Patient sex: F
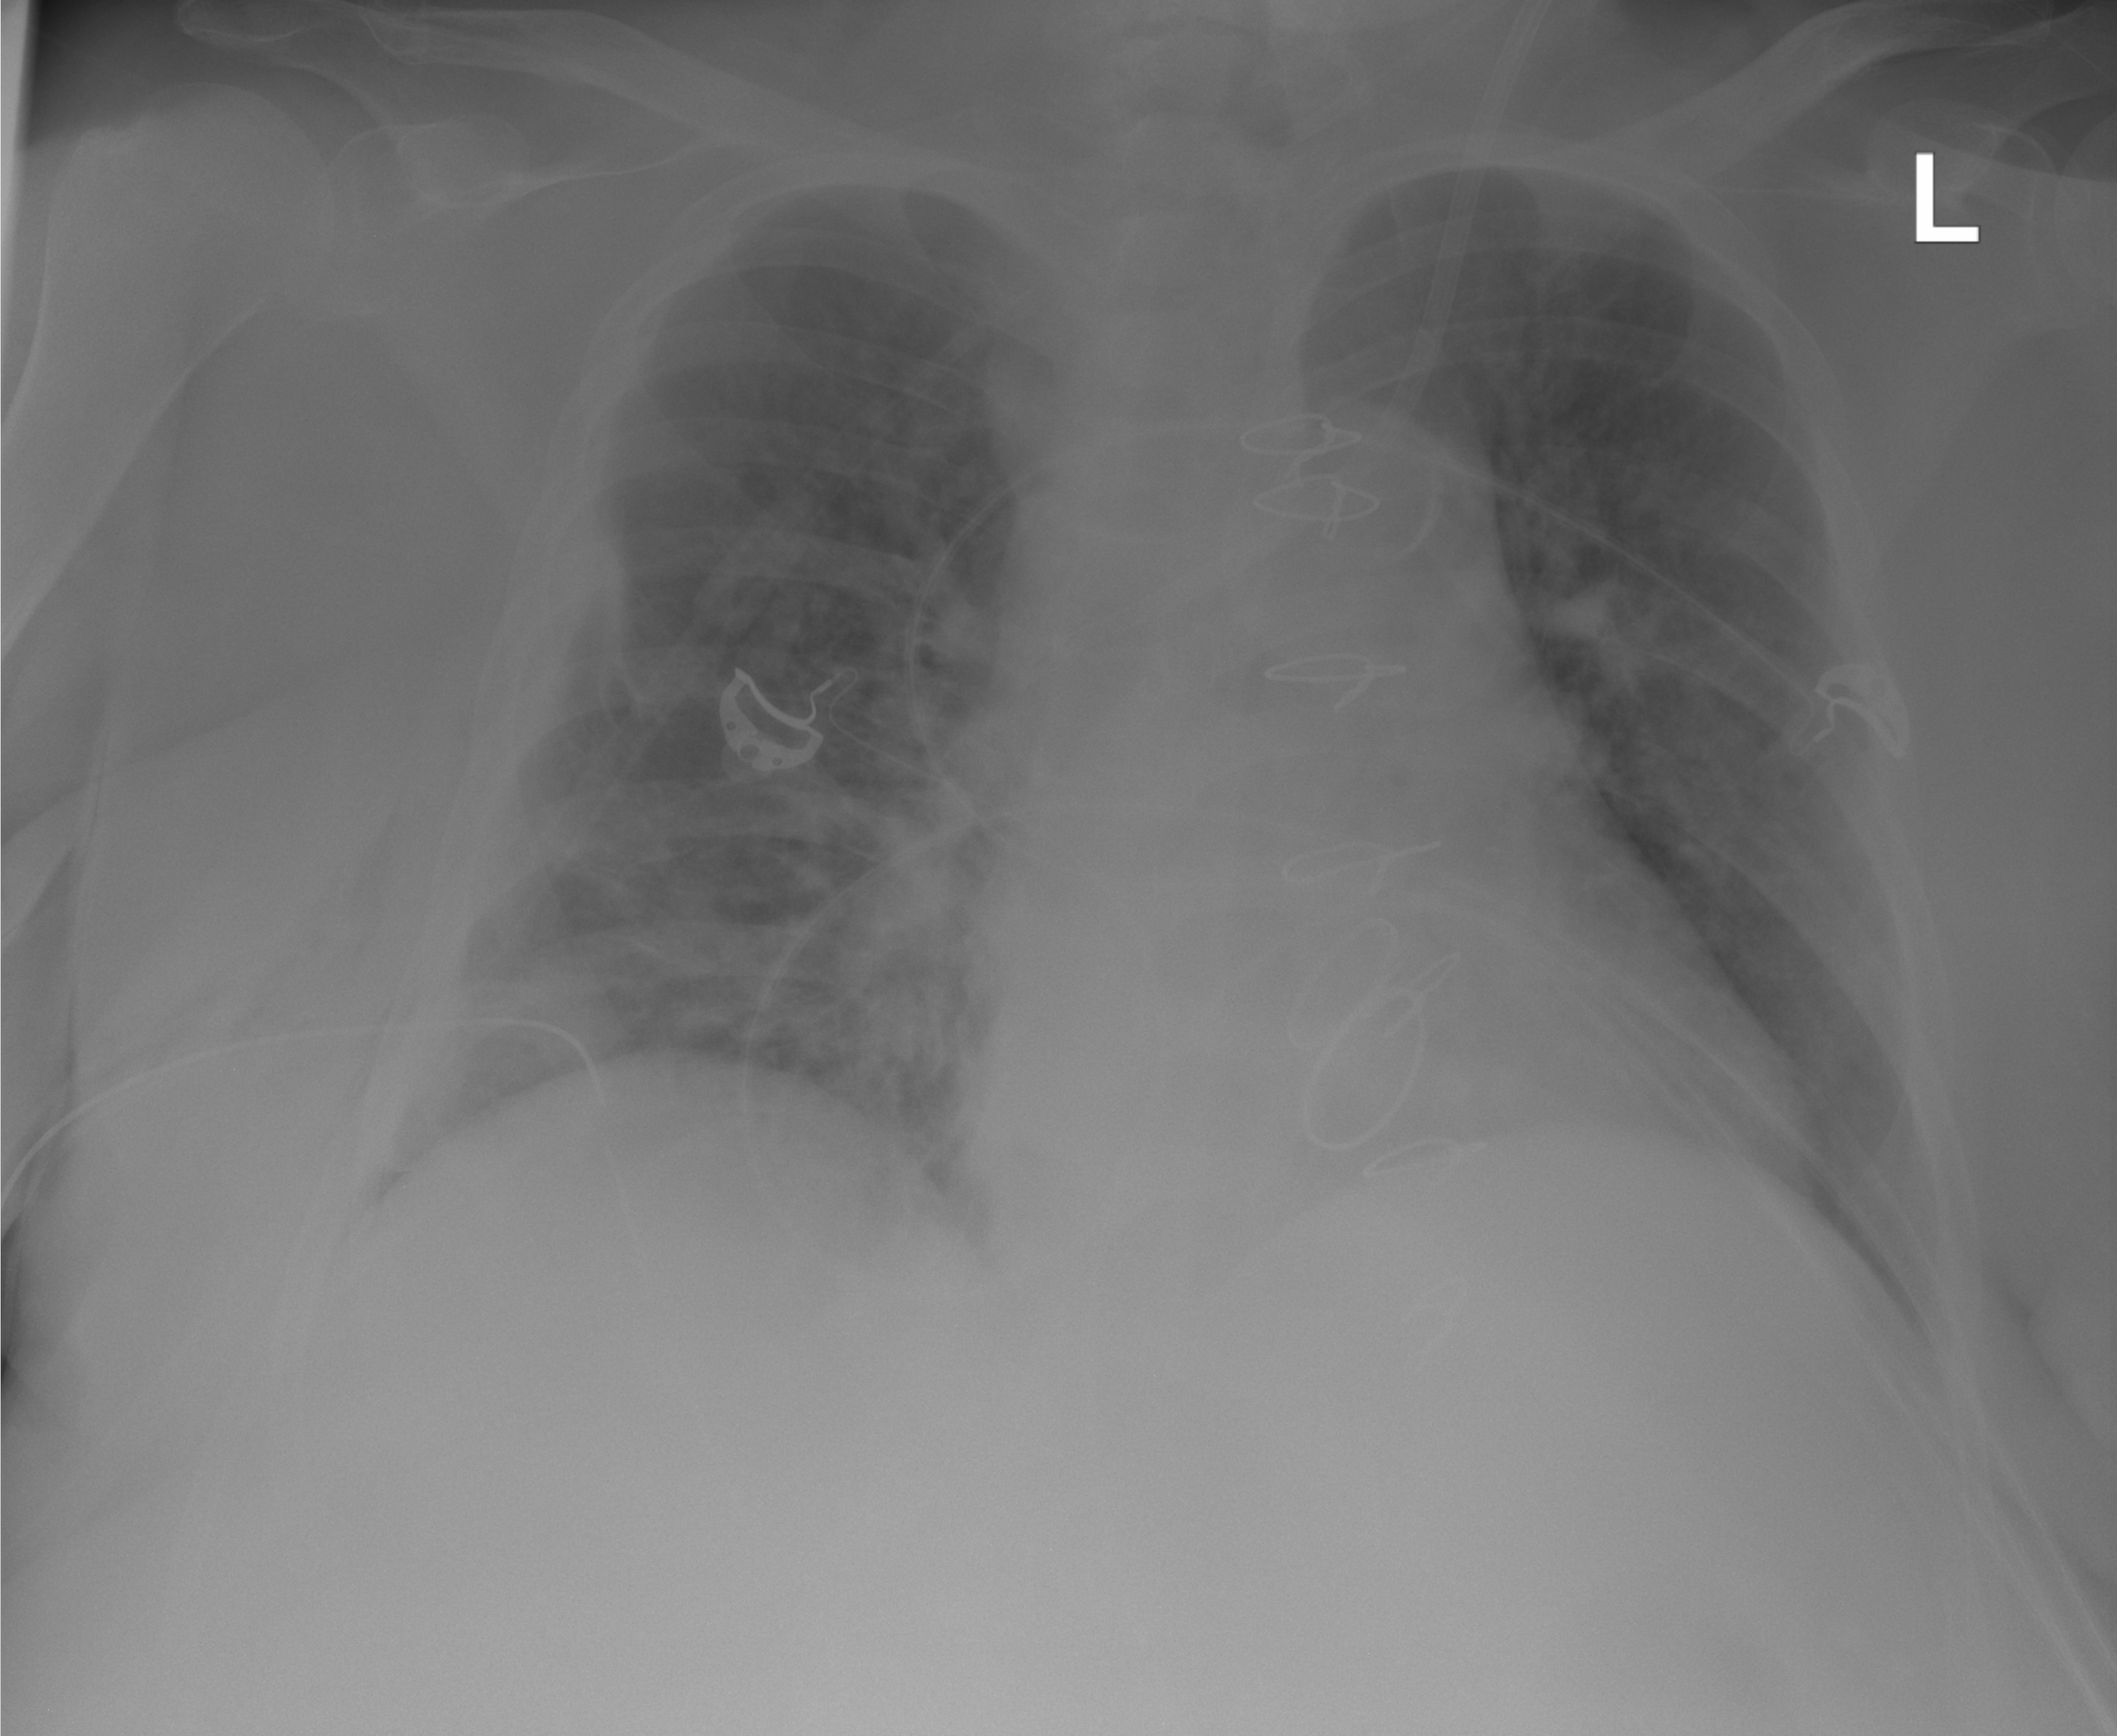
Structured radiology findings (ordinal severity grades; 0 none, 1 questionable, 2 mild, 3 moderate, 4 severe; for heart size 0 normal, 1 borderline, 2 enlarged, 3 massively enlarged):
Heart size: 1
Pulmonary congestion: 2
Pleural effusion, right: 2
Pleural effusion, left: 0
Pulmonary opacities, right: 2
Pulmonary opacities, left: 0
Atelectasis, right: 2
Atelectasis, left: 2